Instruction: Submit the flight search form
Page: home
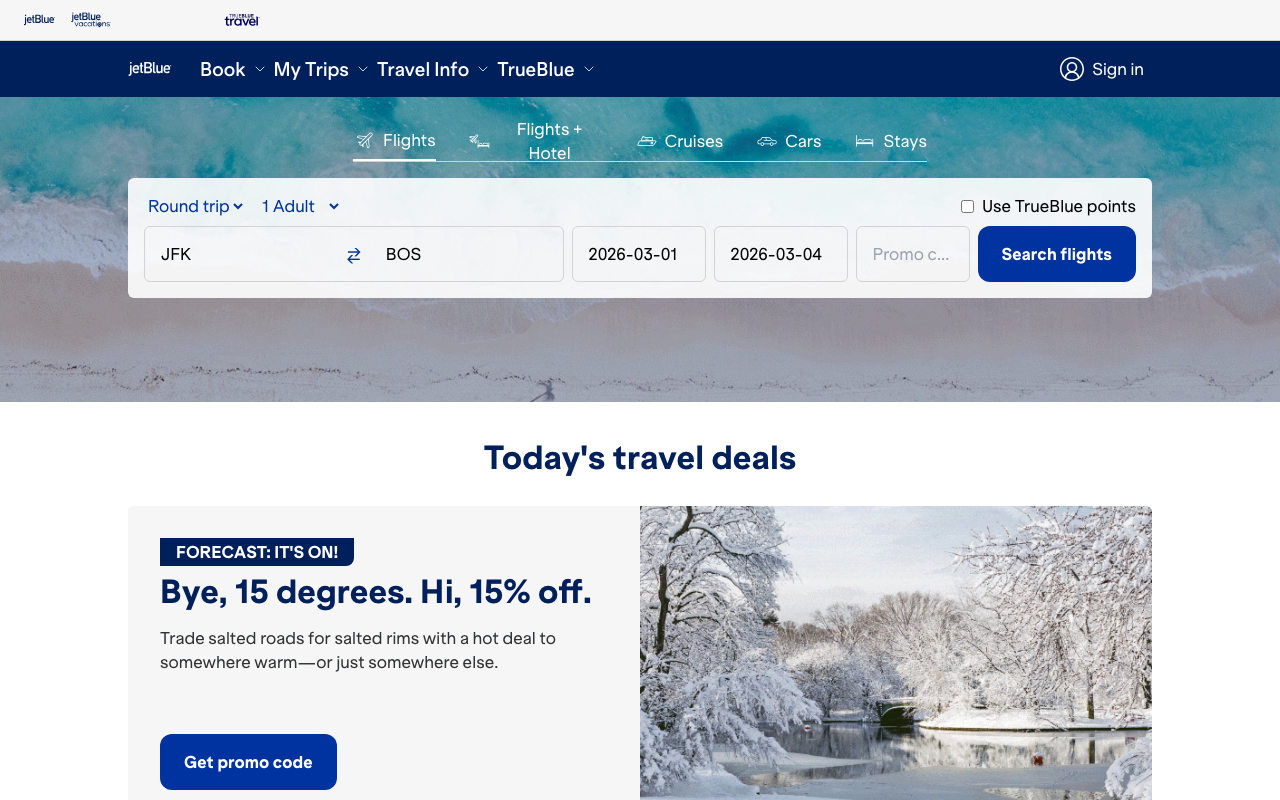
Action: click